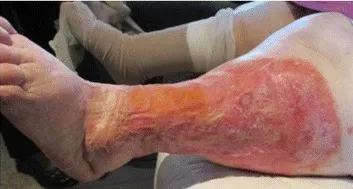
Pre IPC therapy: Circumferential ulceration and tissue maceration from continued oedema and large exudate leakage.
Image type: medical_photograph (skin_photograph)